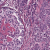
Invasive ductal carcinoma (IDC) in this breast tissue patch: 1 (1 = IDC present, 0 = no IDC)